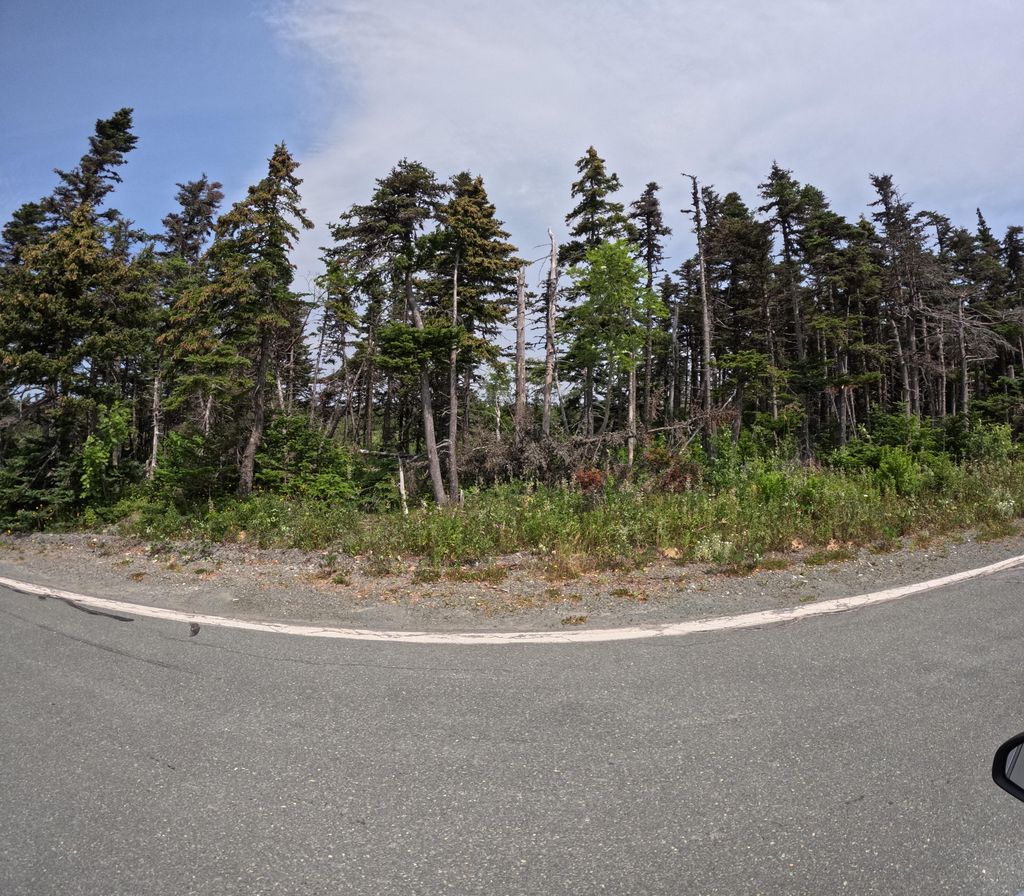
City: st_johns